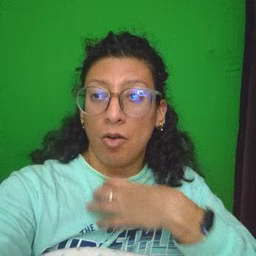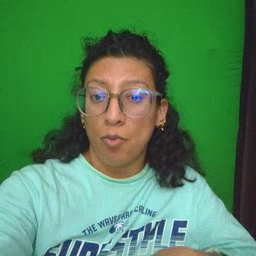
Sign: hungry